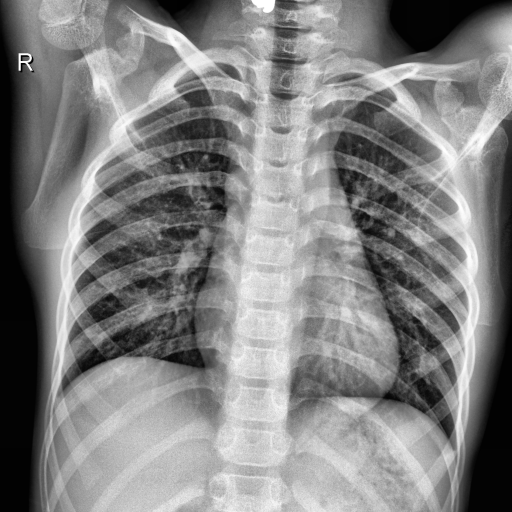
Finding: NORMAL